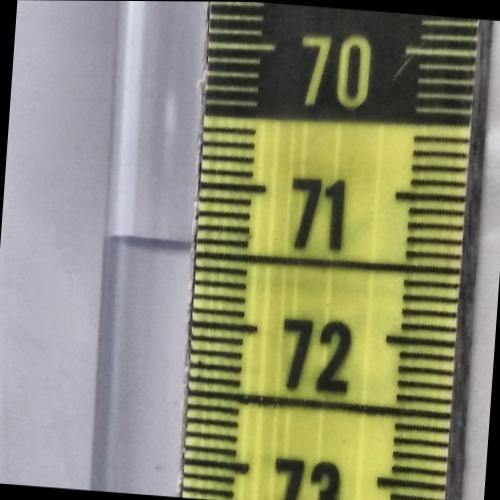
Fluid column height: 71.4 cm